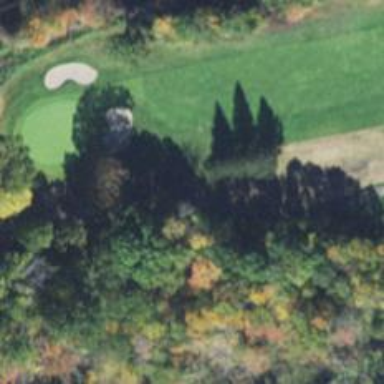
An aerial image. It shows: Path for both road and golf.